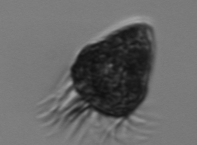
Label: Strombidium_morphotype2